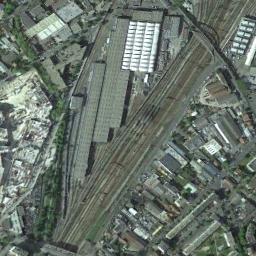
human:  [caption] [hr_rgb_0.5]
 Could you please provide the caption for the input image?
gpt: Many buildings of different shapes are beside the railway station .

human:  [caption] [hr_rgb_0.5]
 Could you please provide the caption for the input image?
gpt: The railway station with some railways is surrounded by lots of other buildings .

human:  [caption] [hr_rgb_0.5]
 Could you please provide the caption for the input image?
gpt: A well-equipped railway station in a crowded city .

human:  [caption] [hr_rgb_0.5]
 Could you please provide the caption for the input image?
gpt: The railway station is next to some buildings and trees .

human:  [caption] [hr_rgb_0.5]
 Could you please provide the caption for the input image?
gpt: There are many buildings around the white railway station .